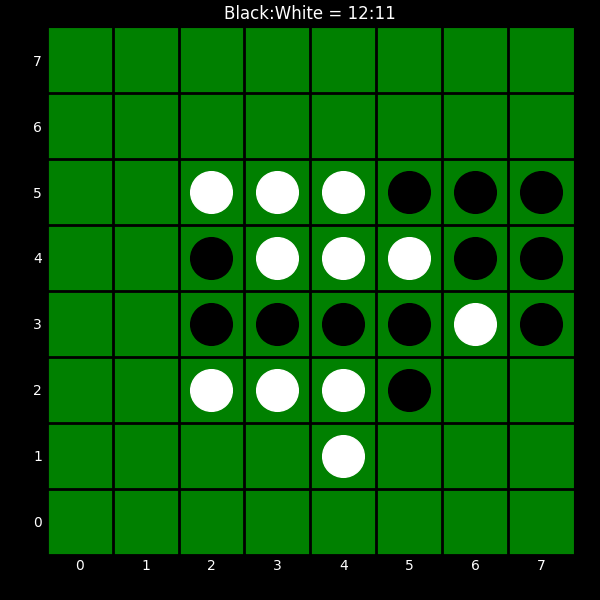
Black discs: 12
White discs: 11